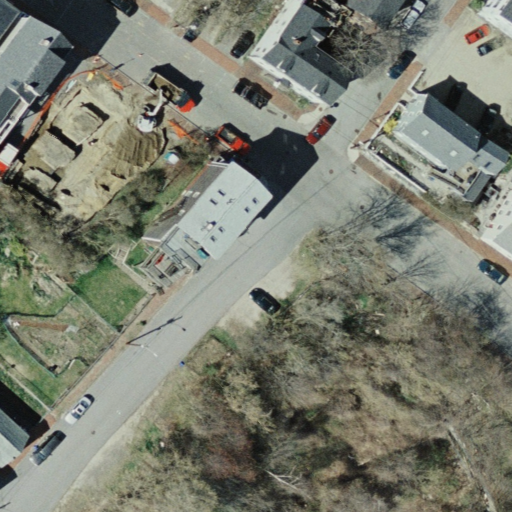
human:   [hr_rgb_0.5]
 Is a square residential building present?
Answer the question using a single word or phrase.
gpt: no

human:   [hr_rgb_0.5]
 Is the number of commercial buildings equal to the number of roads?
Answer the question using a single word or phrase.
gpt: no

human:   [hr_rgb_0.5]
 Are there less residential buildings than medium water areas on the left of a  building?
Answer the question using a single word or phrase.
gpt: no

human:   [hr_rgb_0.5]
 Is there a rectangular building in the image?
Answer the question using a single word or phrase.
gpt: yes

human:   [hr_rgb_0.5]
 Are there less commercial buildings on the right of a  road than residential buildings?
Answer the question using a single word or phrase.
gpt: yes

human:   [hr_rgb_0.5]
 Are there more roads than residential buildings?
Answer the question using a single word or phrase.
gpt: no

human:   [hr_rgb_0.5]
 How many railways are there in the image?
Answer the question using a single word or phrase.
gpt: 0

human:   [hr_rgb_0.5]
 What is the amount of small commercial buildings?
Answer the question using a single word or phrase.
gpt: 0

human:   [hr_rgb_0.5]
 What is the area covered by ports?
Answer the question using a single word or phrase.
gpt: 0m2

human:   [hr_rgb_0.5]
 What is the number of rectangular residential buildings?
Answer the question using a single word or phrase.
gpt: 3

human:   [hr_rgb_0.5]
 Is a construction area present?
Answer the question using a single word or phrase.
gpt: no

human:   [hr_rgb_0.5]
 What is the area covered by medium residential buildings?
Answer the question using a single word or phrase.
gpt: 342m2

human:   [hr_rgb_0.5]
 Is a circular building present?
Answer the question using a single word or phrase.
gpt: no

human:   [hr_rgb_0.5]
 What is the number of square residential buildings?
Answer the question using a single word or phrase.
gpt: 0

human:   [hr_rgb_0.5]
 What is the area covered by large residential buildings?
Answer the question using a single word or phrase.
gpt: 0m2

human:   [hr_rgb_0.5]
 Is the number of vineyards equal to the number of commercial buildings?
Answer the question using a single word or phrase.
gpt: yes

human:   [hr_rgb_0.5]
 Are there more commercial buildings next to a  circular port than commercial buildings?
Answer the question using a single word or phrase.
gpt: no

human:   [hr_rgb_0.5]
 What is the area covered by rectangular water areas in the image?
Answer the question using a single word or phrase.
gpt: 0m2

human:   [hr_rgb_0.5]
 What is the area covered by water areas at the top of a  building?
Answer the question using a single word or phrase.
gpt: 0m2

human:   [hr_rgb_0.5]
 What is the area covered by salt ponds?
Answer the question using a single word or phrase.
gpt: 0m2

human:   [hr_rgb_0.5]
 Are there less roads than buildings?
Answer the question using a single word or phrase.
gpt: yes

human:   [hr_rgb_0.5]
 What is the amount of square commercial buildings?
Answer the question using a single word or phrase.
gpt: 0

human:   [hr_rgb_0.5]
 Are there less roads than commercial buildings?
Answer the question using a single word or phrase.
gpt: no

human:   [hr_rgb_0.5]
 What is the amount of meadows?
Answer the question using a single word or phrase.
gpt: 0

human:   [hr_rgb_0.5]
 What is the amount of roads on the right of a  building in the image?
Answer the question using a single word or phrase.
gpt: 0

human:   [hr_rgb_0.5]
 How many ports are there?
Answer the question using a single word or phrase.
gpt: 0

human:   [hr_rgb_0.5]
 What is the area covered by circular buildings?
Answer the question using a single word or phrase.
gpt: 0m2

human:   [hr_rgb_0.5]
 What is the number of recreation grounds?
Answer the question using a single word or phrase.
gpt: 0

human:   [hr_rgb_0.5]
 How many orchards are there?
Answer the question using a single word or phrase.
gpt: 0

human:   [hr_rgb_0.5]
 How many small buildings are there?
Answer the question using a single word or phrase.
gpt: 2

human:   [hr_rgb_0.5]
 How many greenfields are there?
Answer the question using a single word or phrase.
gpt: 0

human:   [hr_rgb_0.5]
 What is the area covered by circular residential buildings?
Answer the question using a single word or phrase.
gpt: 0m2

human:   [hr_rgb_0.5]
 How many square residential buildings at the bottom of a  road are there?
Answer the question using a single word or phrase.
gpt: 0

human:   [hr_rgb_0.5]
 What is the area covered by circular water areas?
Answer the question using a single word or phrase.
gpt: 0m2

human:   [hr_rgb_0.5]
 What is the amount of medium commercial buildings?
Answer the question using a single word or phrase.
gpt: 0

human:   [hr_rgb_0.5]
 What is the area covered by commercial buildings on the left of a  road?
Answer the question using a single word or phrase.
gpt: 0m2